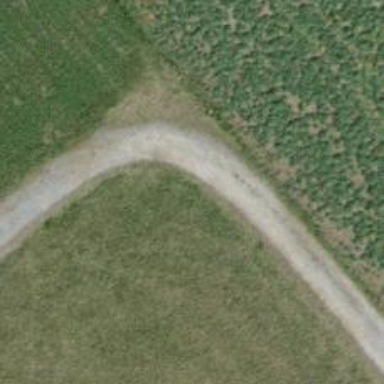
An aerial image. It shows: Compacted track with grade2 level.